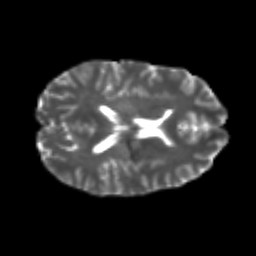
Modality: T2w
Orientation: axial
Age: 25
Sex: female
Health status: healthy
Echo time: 0.074 s